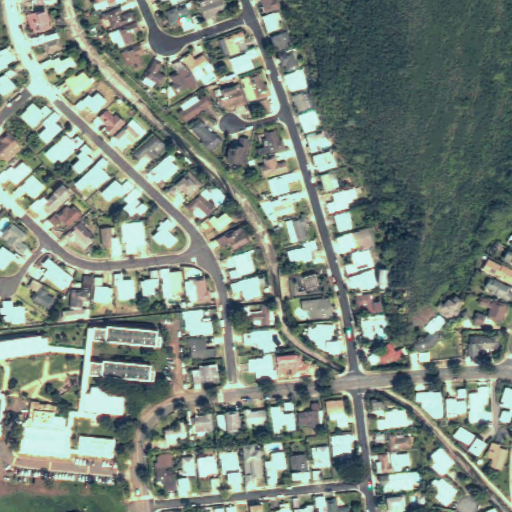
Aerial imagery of valley in Hawaii named Pia Valley containing only unknown